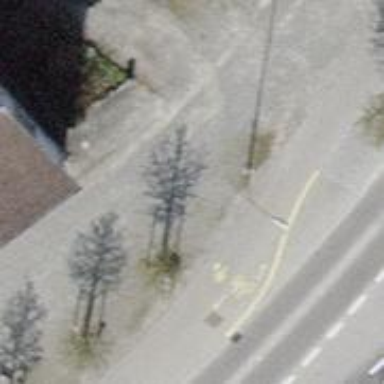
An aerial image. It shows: Support pole.